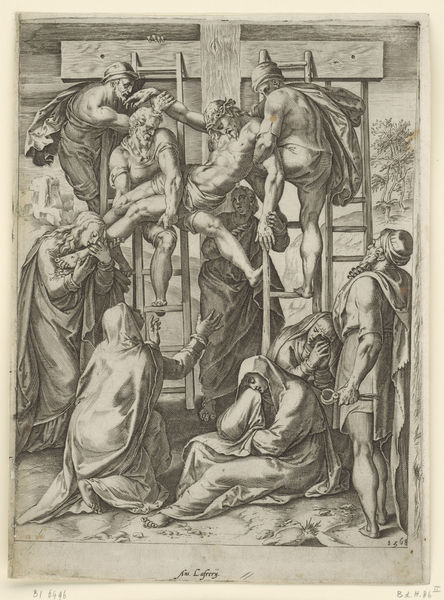
Titel: Kruisafneming
Künstler: Cornelis Cort
Standort: Amsterdam
Institution: Rijksmuseum
Schlagwörter: men, people, soldiers, women, portrait, woman, print, drawing, sketch, cross, ladder, dead, crucifixion, love, clothes, jesus, engraving, pencil, christ, crucifix, jews, deposition, mary, bible, weeping, kissing, key, romans, sacrifice, thorns, wound, ladders, nails, cry, taking down, crown of throns, crucifixion jesus, cruscifix